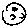
Label: moon